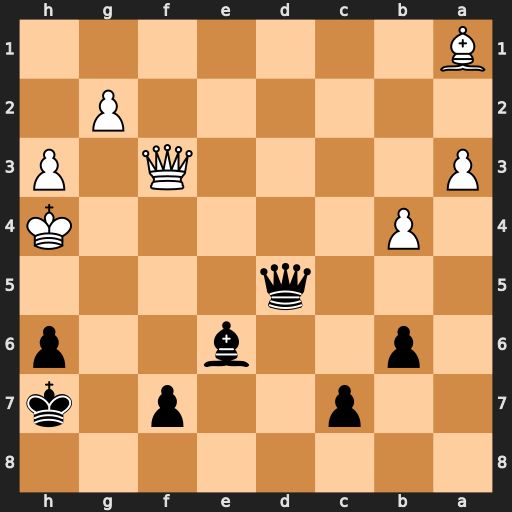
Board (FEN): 8/2p2p1k/1p2b2p/3q4/1P5K/P4Q1P/6P1/B7
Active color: b
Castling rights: -
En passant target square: -
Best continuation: Qg5#